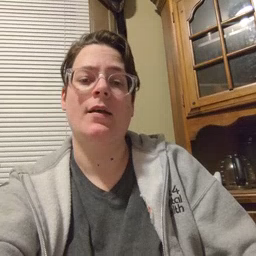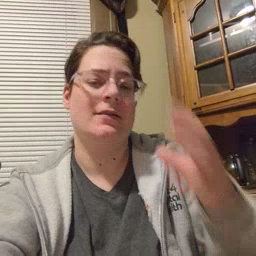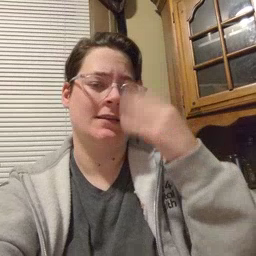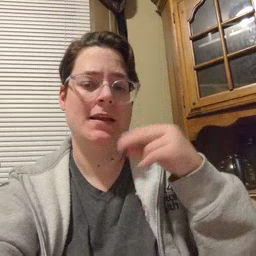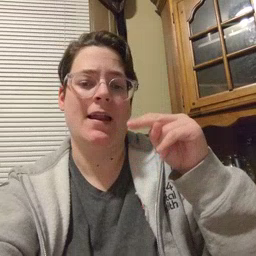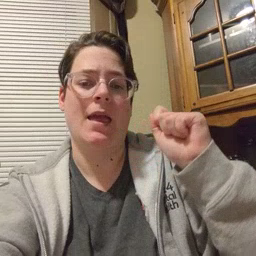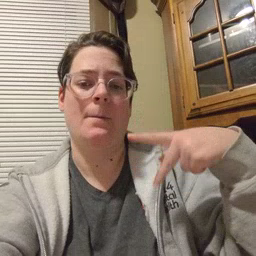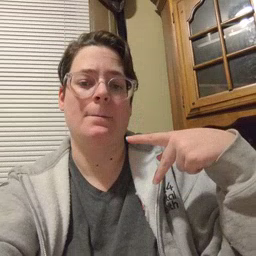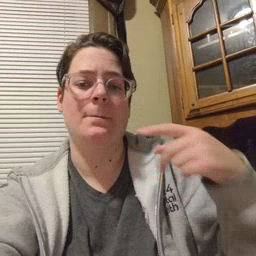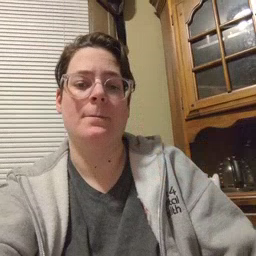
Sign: nap